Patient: sex M, age 58
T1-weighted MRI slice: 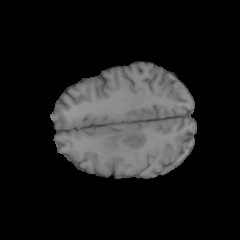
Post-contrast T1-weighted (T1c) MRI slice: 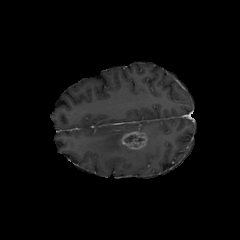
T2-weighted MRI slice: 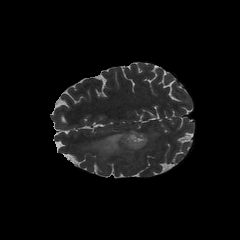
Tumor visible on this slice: yes
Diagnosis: Glioblastoma, IDH-wildtype
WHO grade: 4